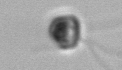
Label: flagellate_morphotype1